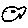
Label: fish